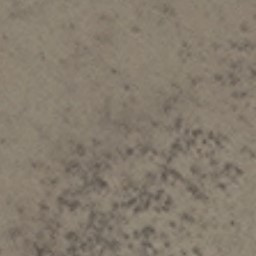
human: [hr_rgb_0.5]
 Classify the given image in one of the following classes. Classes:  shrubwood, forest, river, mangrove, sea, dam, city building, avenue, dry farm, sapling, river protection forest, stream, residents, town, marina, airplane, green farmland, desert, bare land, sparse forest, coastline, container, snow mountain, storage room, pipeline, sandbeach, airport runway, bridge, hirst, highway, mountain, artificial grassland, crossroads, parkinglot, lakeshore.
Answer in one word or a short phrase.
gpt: bare land